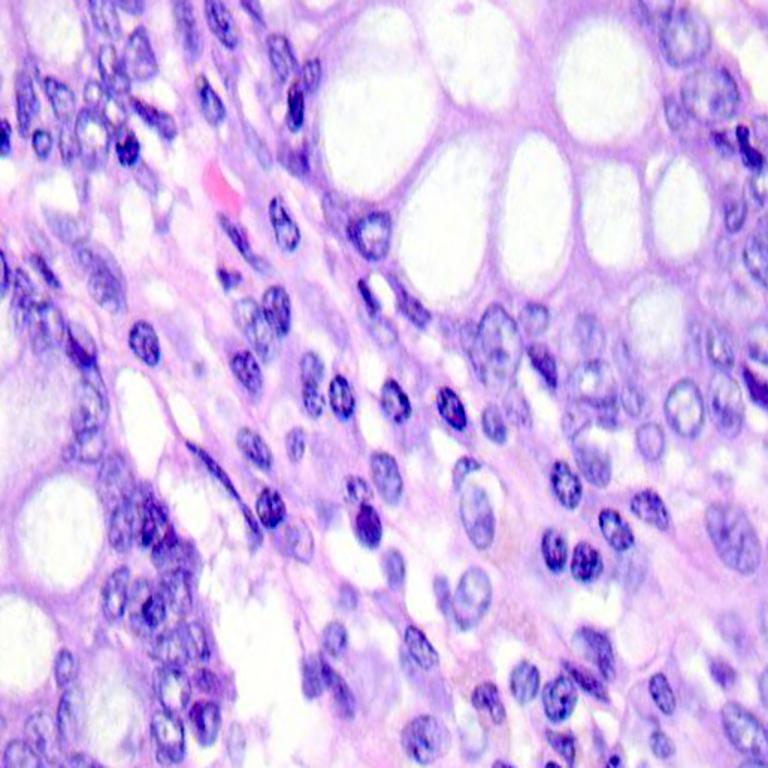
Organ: colon
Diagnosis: benign